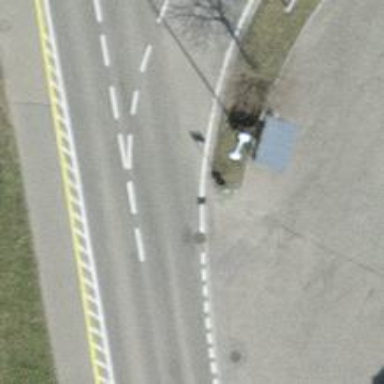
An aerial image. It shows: Public transport stop position.